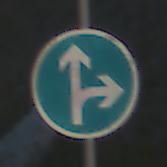
Verkehrszeichen: VorgeschriebeneFahrtrichtungGeradeausOderRechts
Umgebung: Outdoor, RoadRail
Tageszeit: SunriseSunset
Wetter: Clear
Licht: Natural
Jahreszeit: NotSpecified
Kontrast: LowContrast